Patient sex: F
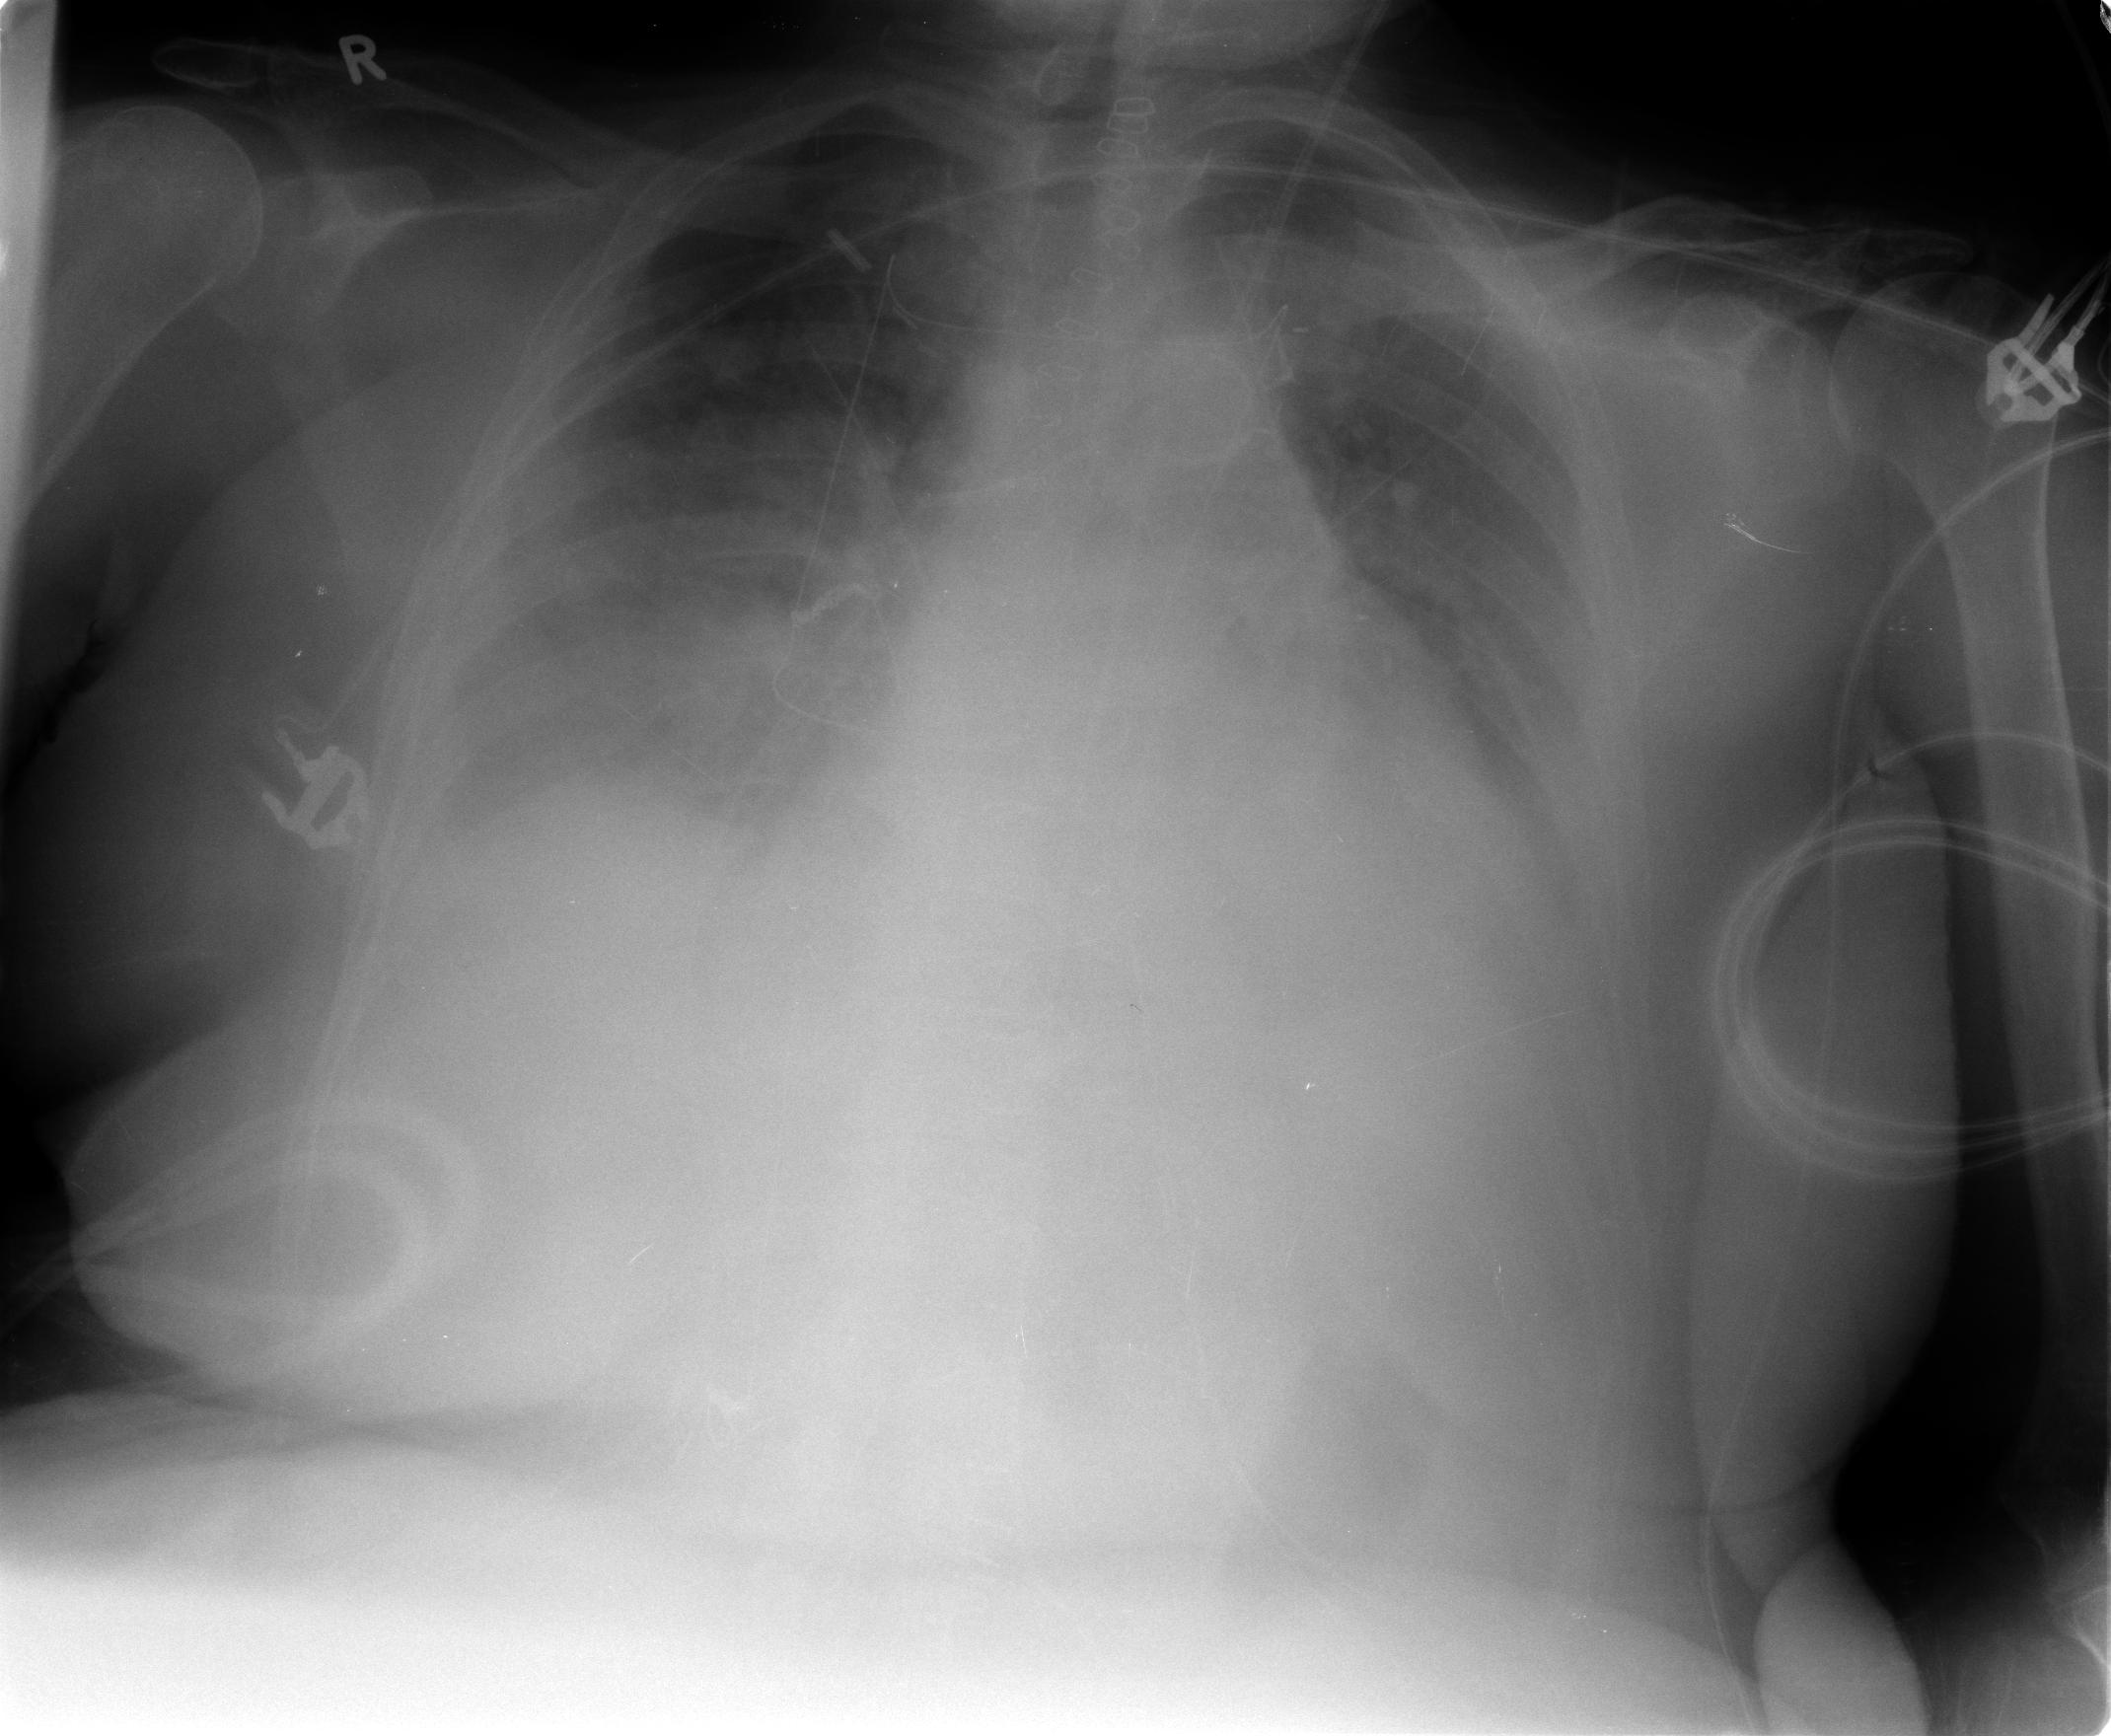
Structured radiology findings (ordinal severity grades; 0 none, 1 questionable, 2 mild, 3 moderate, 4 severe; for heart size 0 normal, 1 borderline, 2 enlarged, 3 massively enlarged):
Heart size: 2
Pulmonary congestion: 0
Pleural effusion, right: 2
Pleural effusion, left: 2
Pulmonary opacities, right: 2
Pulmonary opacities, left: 0
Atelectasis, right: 2
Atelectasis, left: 2